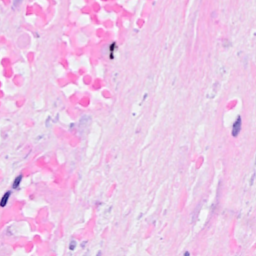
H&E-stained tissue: Breast